Question: '''
void conver(double&, int&);
private: System::Void cb1_SelectedIndexChanged(System::Object^ sender, System::EventArgs^ e) {
a=1;
if ((a==1)&&(b2==1))
{if(cb1->Text=="Celsius")
{
input=System::Convert::ToDouble(cel->Text);
if (cb2->Text=="Celsius")
{
choice=1;
conver(input,choice);
}
if(cb2->Text=="Fahrenheit")
}
}
}
'''
I am getting the following error:
> Error: function "Project3::MyForm::conver" cannot be called with the given argument list.
argument types are: (double, int)

I don't understand what this means.
Can't we pass arguments by reference in Visual C++?
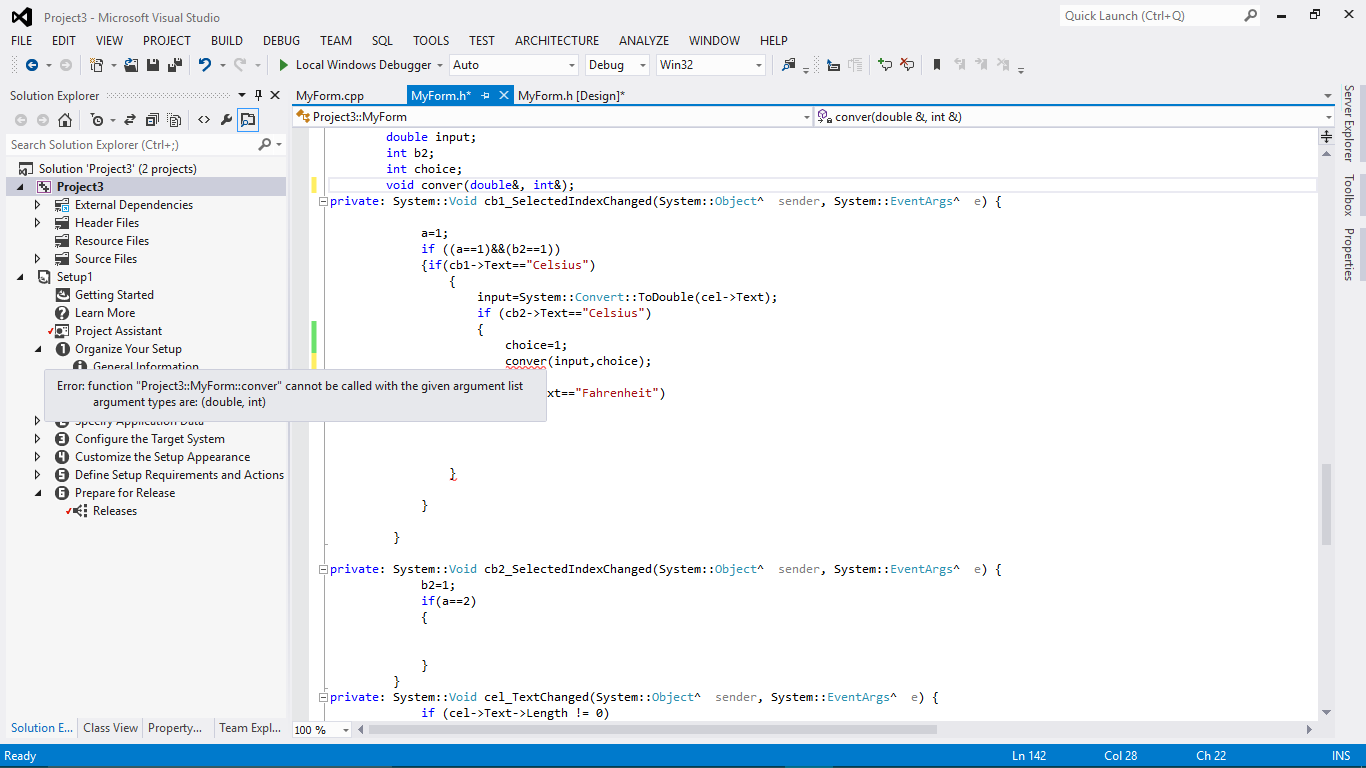
Answer: You are passing an actual number - not a variable - by reference. You cannot pass in numbers by reference because numbers do not have addresses assigned in the registry (memory). You will have to use a variable.
You can do for example:
'''
int myFirstNumber = 1;
int mySecondNumber = 1;
conver(myFirstNumber, mySecondNumber);
'''